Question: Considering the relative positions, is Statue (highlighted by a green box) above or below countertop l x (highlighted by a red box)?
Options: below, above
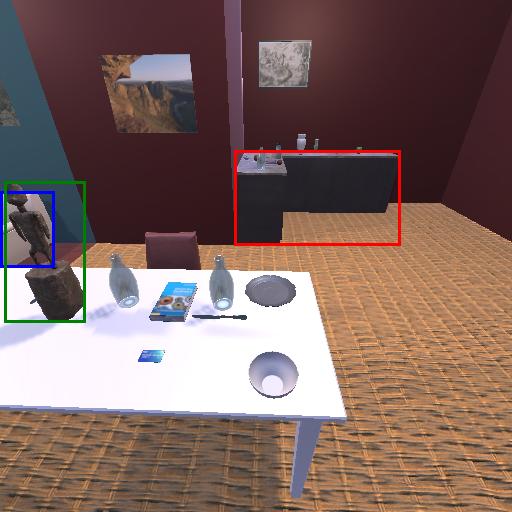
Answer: below